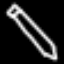
Label: pencil